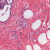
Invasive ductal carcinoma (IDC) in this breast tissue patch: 0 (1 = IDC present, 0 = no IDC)